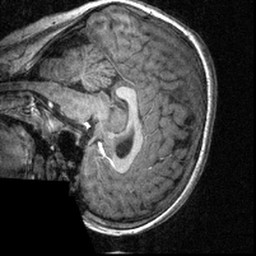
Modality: T1w
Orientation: sagittal
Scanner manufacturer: siemens
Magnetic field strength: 3 T
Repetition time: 1.57 s
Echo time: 0.00304 s